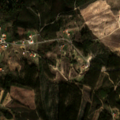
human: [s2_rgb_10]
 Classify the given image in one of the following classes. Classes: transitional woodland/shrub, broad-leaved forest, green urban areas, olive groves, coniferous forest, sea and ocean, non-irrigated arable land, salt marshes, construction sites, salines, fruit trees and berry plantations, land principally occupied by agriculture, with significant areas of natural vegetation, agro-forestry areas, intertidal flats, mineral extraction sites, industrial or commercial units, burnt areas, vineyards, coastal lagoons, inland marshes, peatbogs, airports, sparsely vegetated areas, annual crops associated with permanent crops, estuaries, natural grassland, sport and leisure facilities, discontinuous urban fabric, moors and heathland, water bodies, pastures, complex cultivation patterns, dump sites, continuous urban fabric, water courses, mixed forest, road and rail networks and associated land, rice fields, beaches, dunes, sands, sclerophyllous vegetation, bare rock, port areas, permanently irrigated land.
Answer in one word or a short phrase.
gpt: annual crops associated with permanent crops, land principally occupied by agriculture, with significant areas of natural vegetation, broad-leaved forest, transitional woodland/shrub